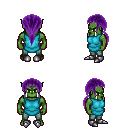
a pixel art fantasy rpg character, male body template, orc, green skin, teal tunic, teal pants, purple ponytail hairstyle, metal boots, four views (front, back, left, right), 2x2 character sprite sheet, small pixel art, hard edges, no anti-aliasing